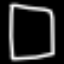
Label: square